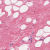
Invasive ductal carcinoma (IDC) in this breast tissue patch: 0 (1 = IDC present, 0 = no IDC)